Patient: sex M, age 72
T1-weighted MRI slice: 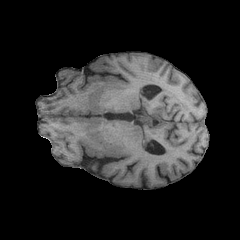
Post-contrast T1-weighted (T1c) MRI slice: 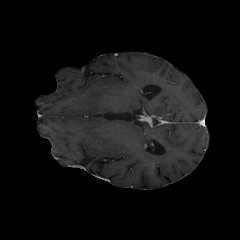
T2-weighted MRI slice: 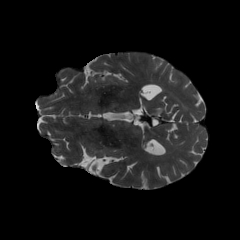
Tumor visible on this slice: no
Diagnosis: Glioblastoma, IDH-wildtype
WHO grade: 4